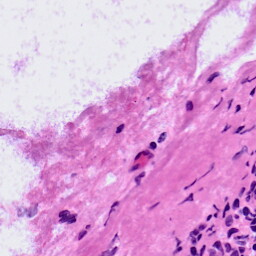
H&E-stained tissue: LymphNode